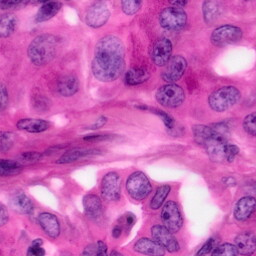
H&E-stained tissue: Pancreatic